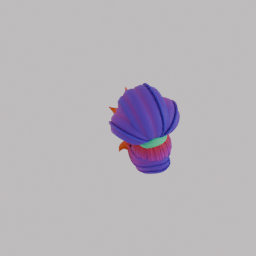
Label: people